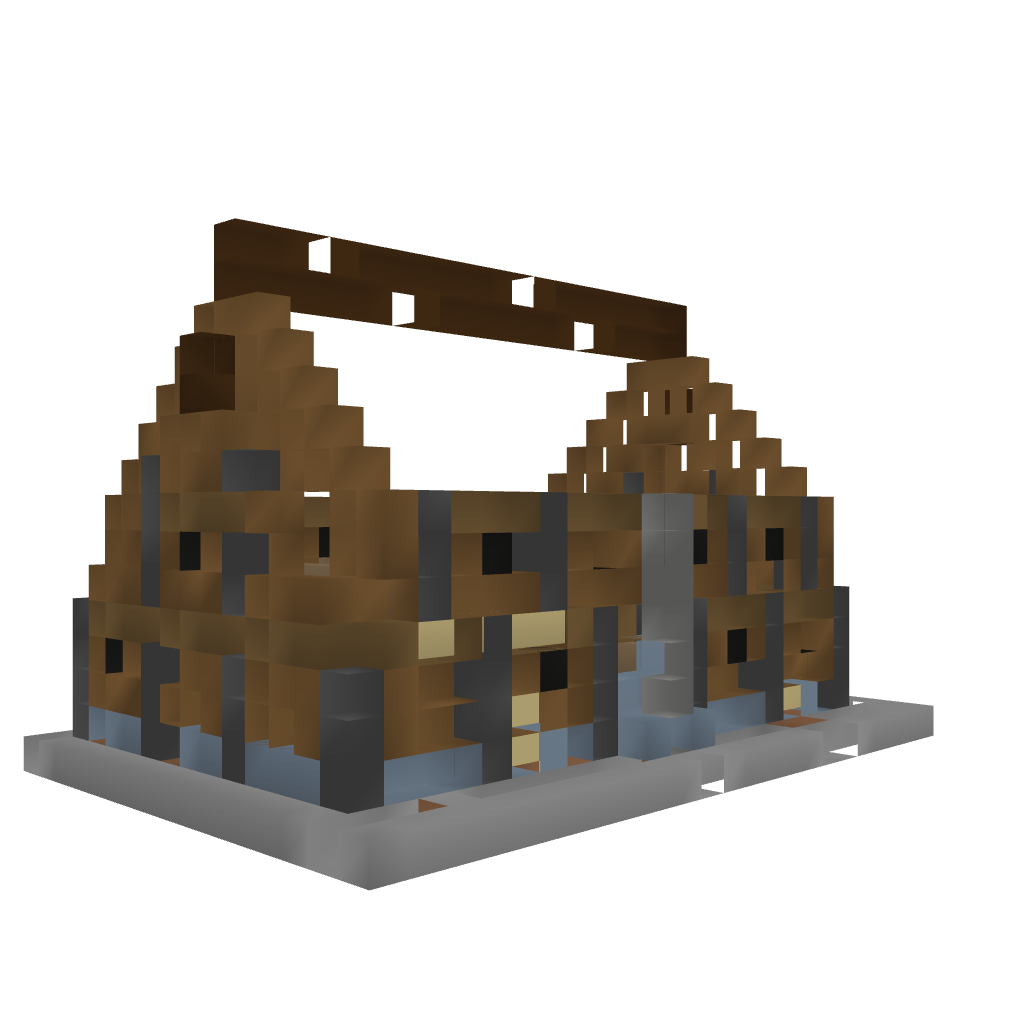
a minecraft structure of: Medieval Tavern